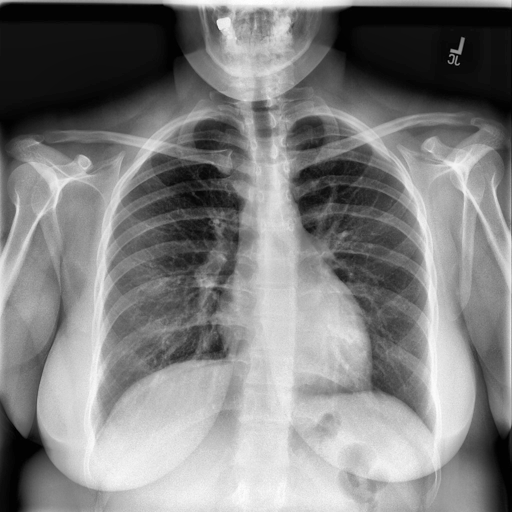
Finding: NORMAL